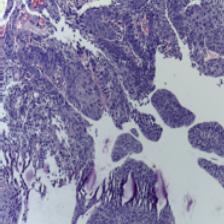
Diagnosis: OSCC